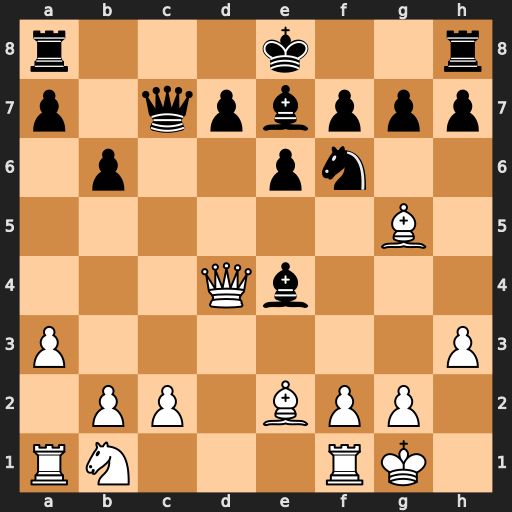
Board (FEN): r3k2r/p1qpbppp/1p2pn2/6B1/3Qb3/P6P/1PP1BPP1/RN3RK1
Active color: w
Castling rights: kq
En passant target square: -
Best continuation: Bxf6 Bxf6 Qxe4